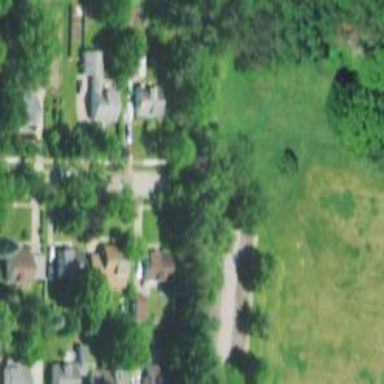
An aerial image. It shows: Disc golf tee area.